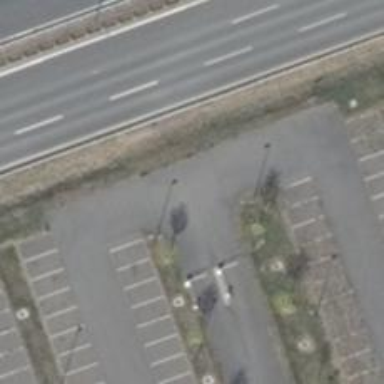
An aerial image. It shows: Asphalt parking aisle designated as service road.